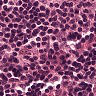
Metastatic tissue present: no